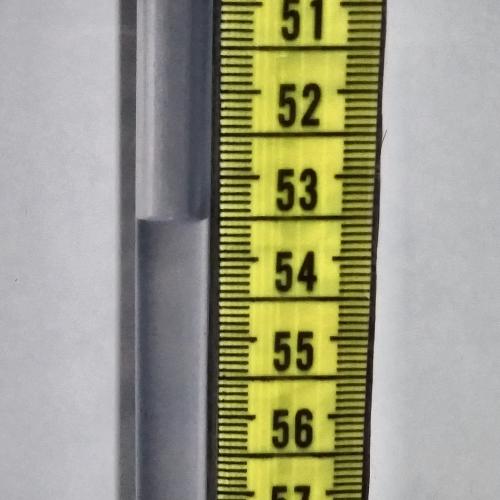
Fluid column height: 53.5 cm